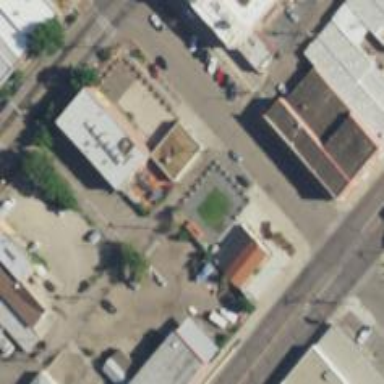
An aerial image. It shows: Alley classified as service road.